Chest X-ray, AP view. Patient: 26 years old, sex M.
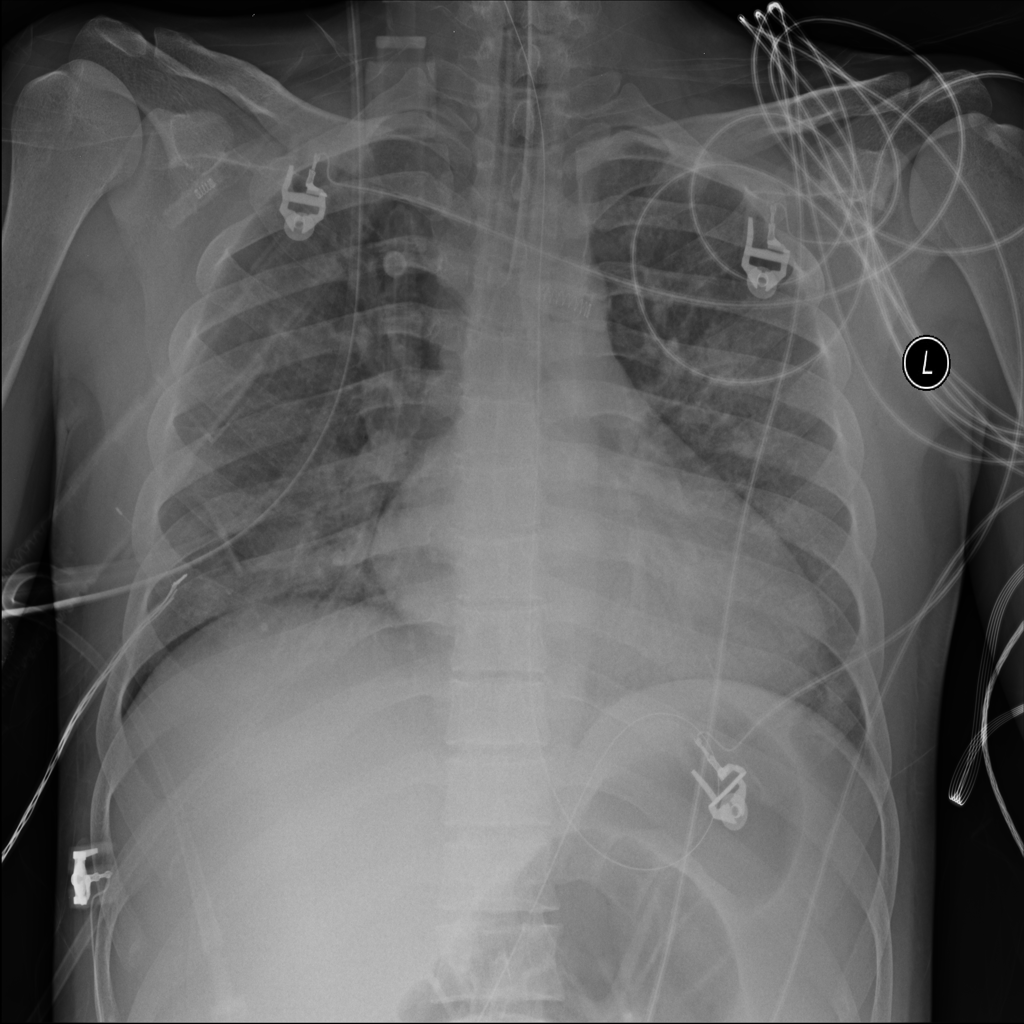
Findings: Infiltration